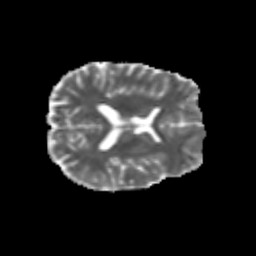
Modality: MD
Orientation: axial
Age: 24
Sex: male
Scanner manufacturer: siemens
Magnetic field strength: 3 T
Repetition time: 3.5 s
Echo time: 0.125 s